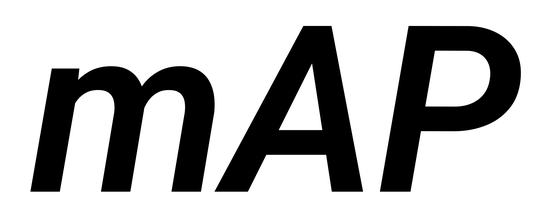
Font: Roboto-Italic_SemiBold_Italic